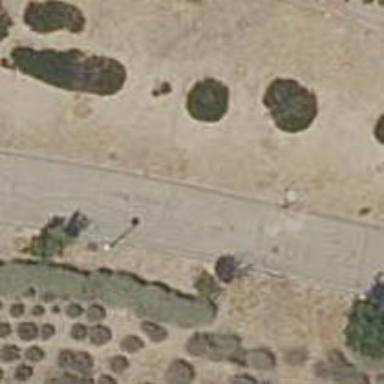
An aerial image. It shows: Footway with concrete surface.